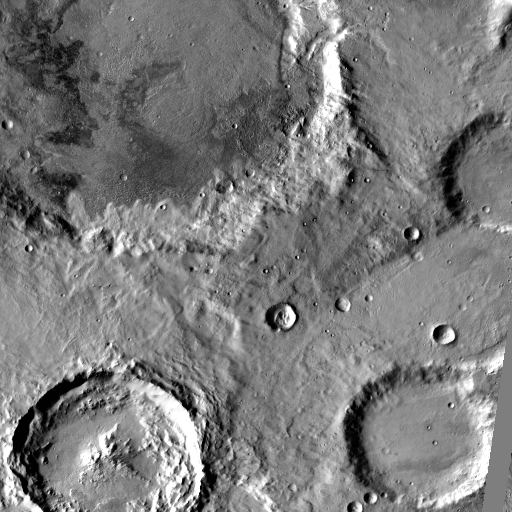
Crater classes present: Background, Other, Buried